Interaction volume radius: 5 \u00c5
Interaction volume height: 10 \u00c5
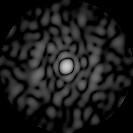
Disorder parameter: 0.8149